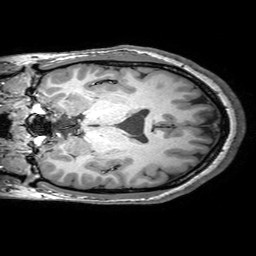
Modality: T1w
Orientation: coronal
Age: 32
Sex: female
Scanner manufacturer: philips
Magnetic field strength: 3 T